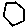
Label: hexagon